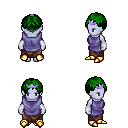
a pixel art fantasy rpg character, female body template, dark elf, purple skin, chain tabard jacket, robe skirt, green parted hairstyle, purple tiara, white cloth bracers, gold boots, four views (front, back, left, right), 2x2 character sprite sheet, small pixel art, hard edges, no anti-aliasing